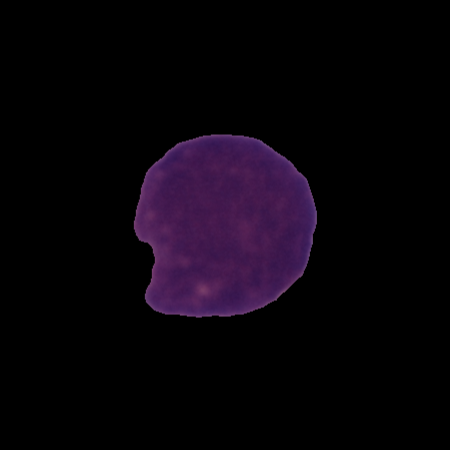
Label: cancer